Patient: sex M, age 62
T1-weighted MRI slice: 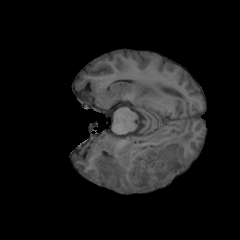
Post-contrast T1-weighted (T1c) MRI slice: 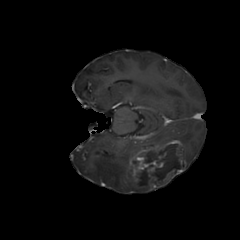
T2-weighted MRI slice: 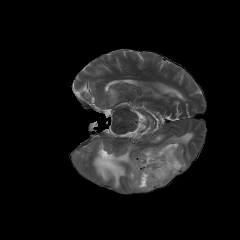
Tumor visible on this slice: yes
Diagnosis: Glioblastoma, IDH-wildtype
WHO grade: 4